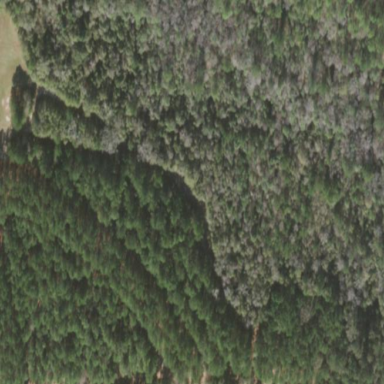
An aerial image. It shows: Mixed woodland with various types of leaves.